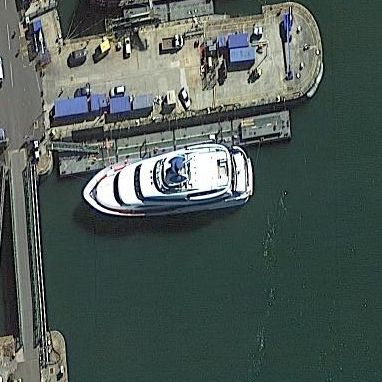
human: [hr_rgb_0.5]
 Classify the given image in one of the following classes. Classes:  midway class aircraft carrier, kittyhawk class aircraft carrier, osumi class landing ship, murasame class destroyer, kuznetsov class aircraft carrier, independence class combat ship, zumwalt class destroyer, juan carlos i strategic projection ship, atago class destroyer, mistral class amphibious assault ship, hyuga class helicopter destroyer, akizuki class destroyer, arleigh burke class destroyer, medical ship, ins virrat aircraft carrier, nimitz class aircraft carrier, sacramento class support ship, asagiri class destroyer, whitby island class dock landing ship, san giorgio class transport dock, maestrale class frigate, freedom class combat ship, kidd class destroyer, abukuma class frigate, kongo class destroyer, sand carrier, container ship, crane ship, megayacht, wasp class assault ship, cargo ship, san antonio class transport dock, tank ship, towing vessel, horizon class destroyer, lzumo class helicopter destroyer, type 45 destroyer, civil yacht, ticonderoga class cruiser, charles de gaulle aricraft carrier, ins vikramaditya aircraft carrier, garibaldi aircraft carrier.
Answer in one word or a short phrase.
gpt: Civil yacht